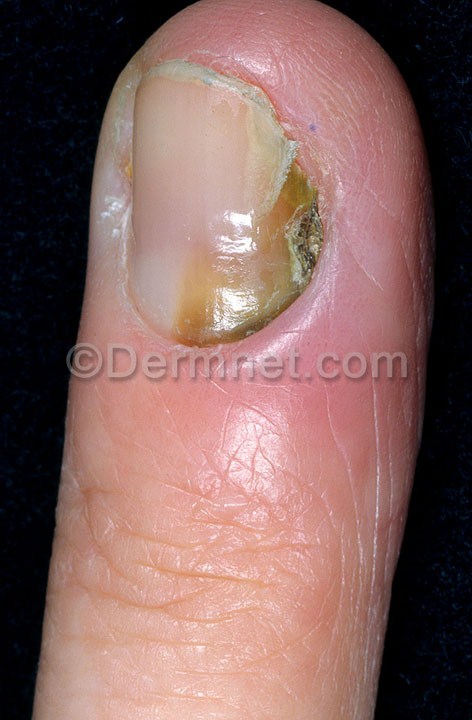
Disease: Nail Fungus and other Nail Disease